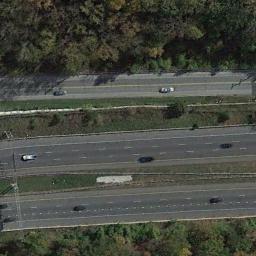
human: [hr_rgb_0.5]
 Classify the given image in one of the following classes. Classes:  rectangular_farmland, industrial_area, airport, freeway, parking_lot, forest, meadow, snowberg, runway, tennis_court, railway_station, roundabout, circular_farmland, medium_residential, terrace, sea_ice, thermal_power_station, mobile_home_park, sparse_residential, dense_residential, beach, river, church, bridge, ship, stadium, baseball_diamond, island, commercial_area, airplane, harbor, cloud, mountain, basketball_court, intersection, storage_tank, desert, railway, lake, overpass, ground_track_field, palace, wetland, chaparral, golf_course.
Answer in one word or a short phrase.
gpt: freeway